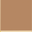
Piece: xx